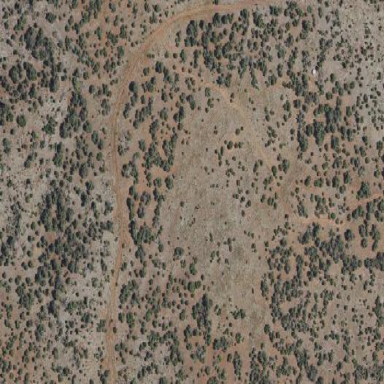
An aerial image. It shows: Area covered in scrub vegetation.